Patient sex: M
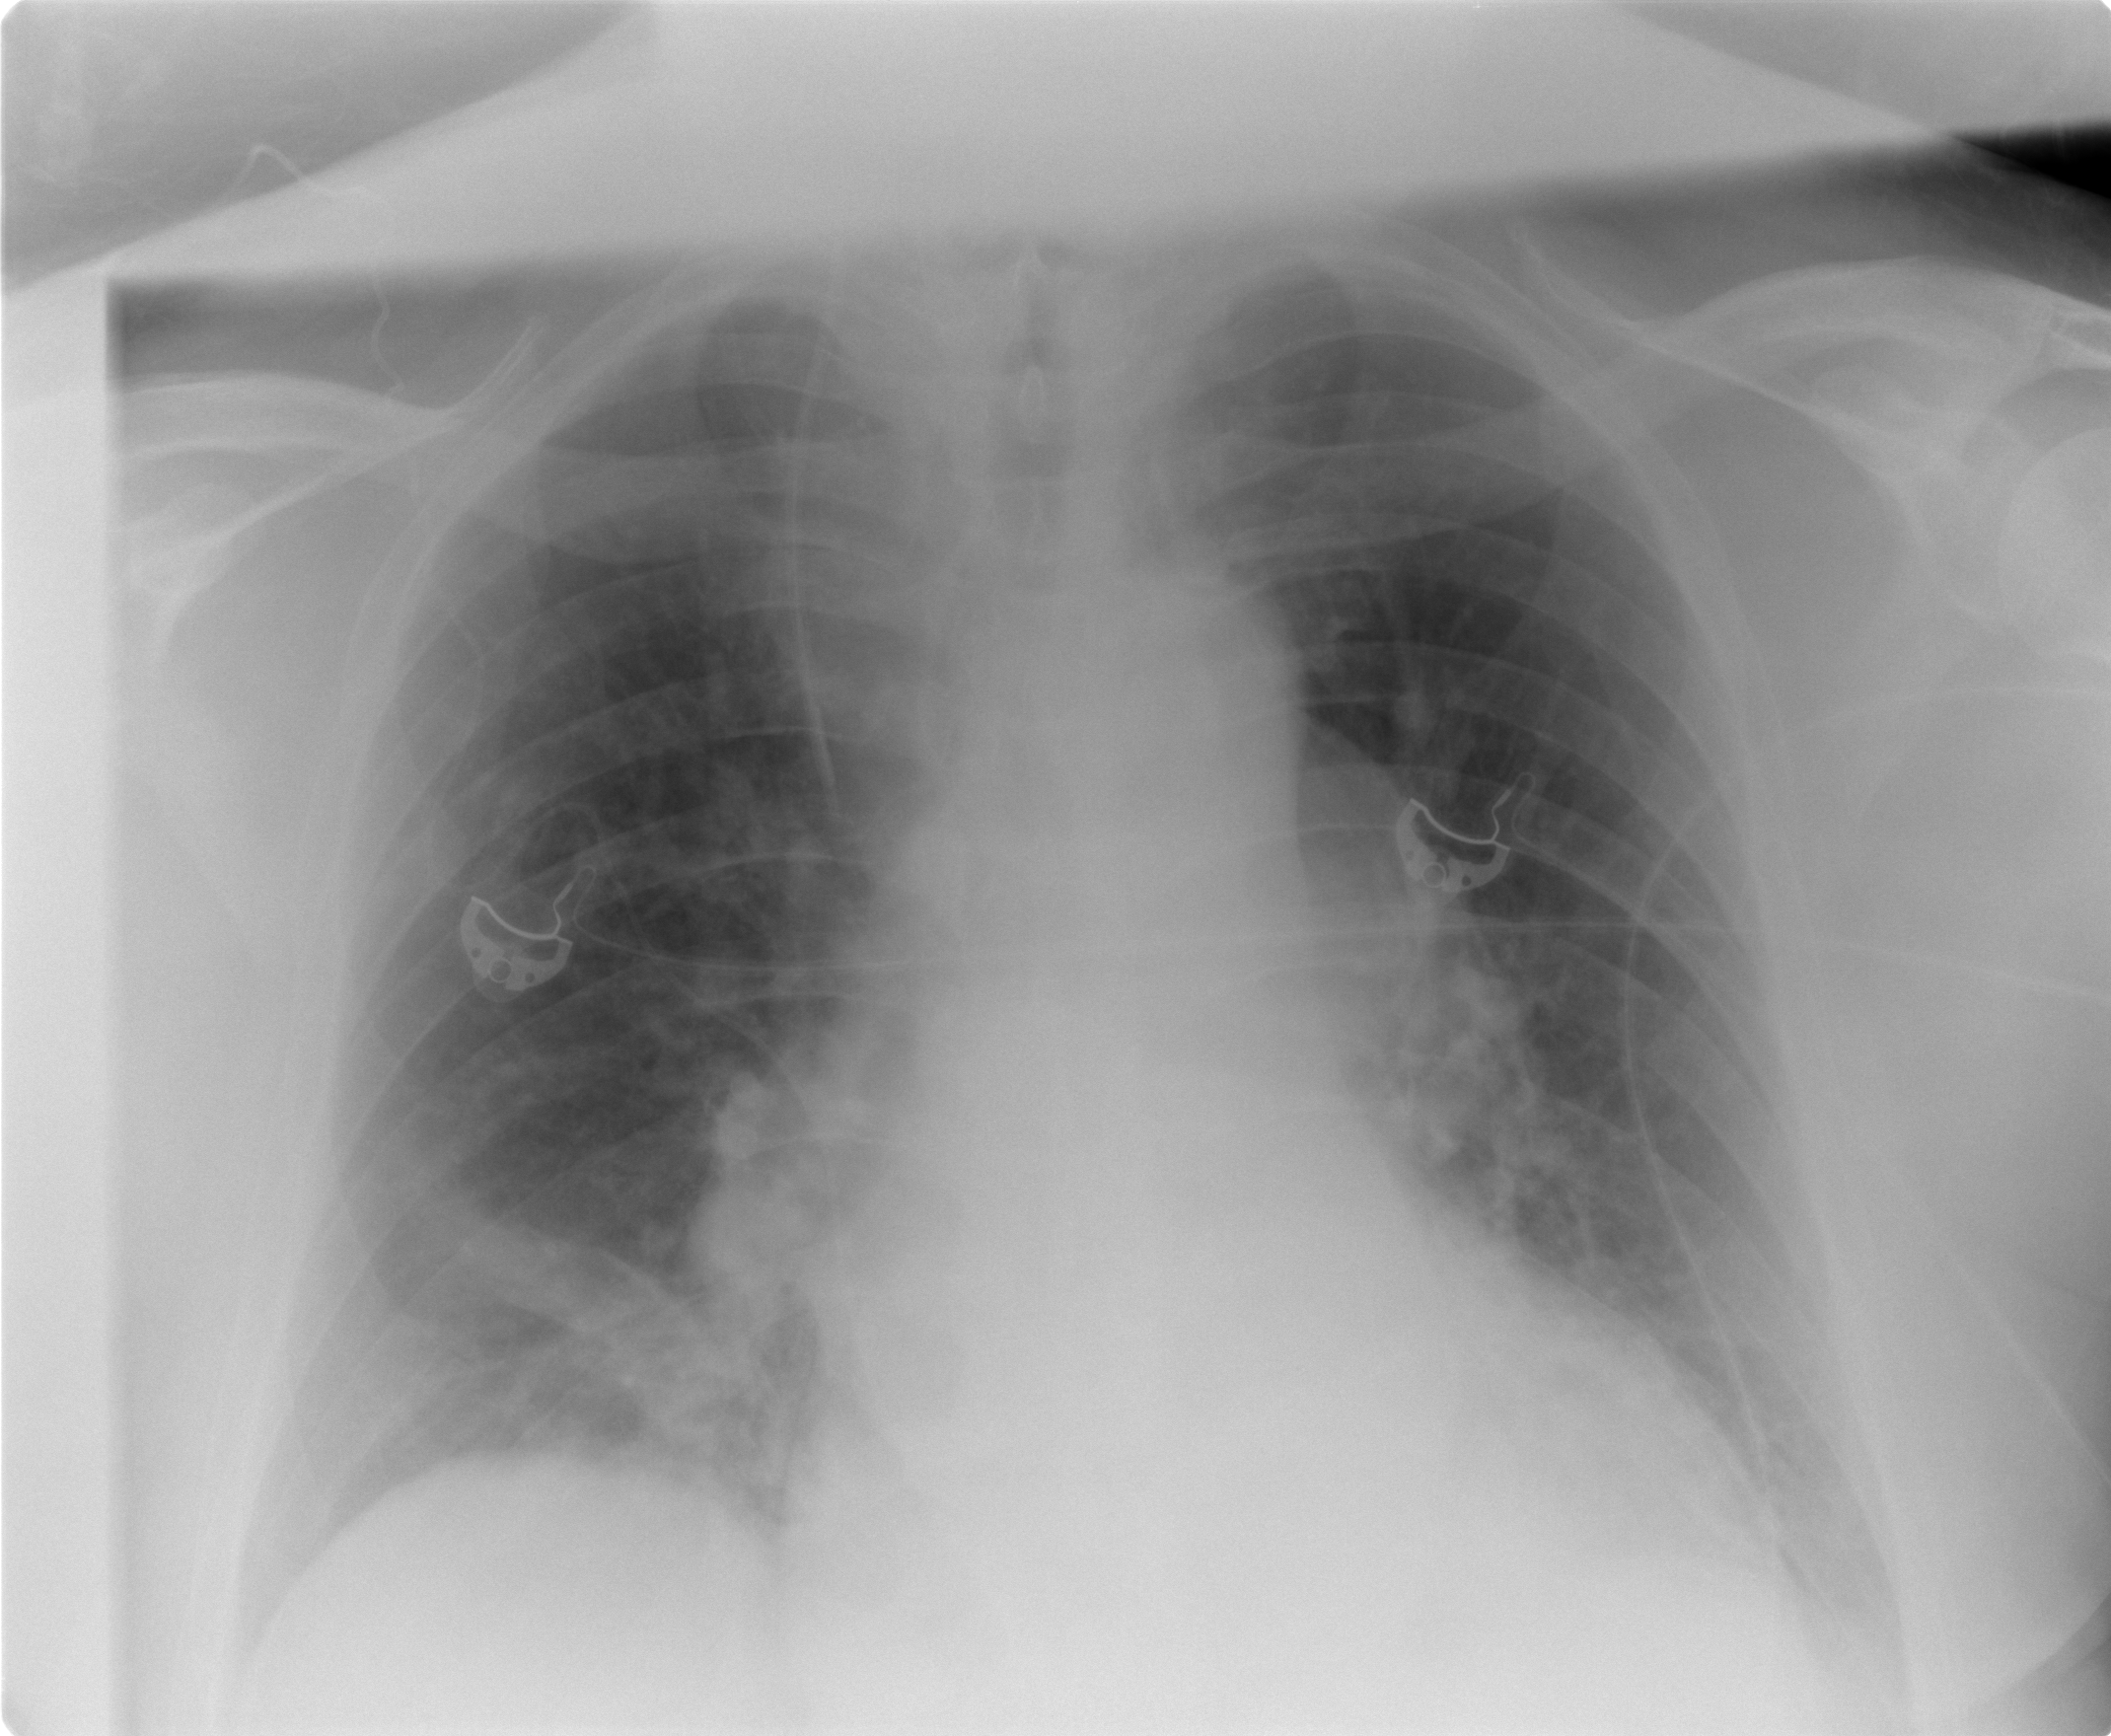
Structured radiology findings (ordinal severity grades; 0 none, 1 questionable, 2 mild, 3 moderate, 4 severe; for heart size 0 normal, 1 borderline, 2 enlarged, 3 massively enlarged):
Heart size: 0
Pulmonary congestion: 0
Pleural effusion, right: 0
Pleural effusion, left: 2
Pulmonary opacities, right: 0
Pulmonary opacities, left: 0
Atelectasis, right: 2
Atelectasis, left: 0